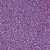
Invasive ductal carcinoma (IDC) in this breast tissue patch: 1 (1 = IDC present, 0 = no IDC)